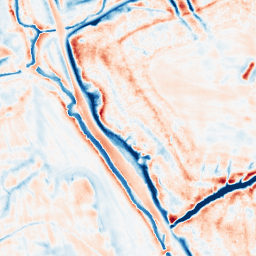
Category: edge_preserving
Decomposition family: bilateral
Decomposition parameters: d: 21
sigma_color: 150
sigma_space: 75
Upsampling method: sinc_hamming
Upsampling parameters: scale: 8
kernel_size: 16
Upsampling scale: 8